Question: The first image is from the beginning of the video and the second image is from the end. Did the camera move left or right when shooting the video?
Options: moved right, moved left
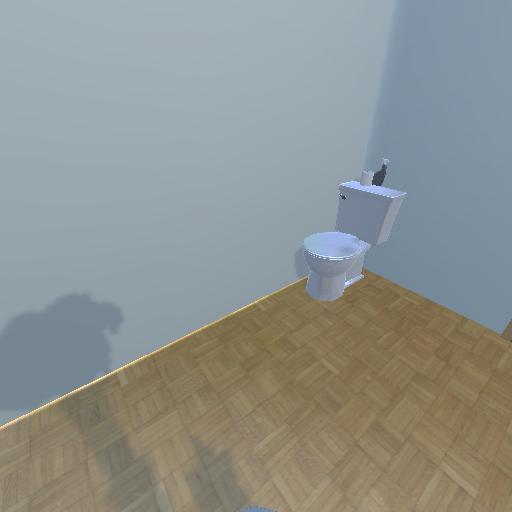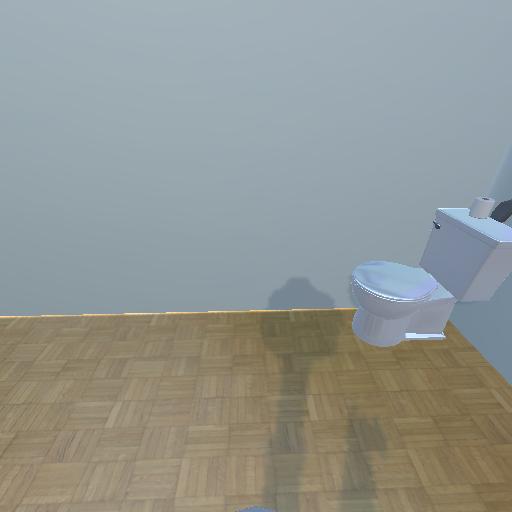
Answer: moved right